【题型】解答题　【知识点】平面几何　【难度】medium
如图，直角梯形 \(ABCD\) 中，\(AB \parallel DC\)，\(\angle DAB = 90^\circ\)，\(AD = 2DC = 4\)，\(AB = 6\)。动点 \(M\) 以每秒 1 个单位长的速度，从点 \(A\) 沿线段 \(AB\) 向点 \(B\) 运动；同时点 \(P\) 以相同的速度，从点 \(C\) 沿折线 \(C-D-A\) 向点 \(A\) 运动。当点 \(M\) 到达点 \(B\) 时，两点同时停止运动。过点 \(M\) 作直线 \(l \parallel AD\)，与线段 \(CD\) 的交点为 \(E\)，与折线 \(A-C-B\) 的交点为 \(Q\)。点 \(M\) 运动的时间为 \(t\)（秒）。

(1) 当 \(t = 0.5\) 时，求线段 \(QM\) 的长；

\vspace{2em}

(2) 当 \(0 < t < 2\) 时，如果以 \(C\)、\(P\)、\(Q\) 为顶点的三角形为直角三角形，求 \(t\) 的值；

\vspace{2em}

(3) 当 \(t > 2\) 时，连接 \(PQ\) 交线段 \(AC\) 于点 \(R\)。请探究 \(\dfrac{CQ}{RQ}\) 是否为定值？若是，试求这个定值；若不是，请说明理由。
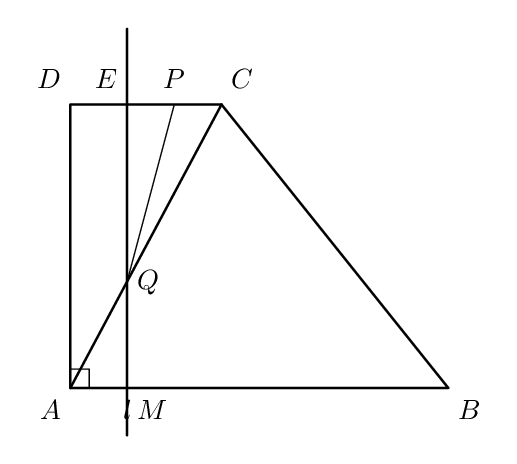
【解答】
【分析】
(1) 过点 \(C\) 作 \(CF \perp AB\) 于 \(F\)，则四边形 \(AFCD\) 为矩形，易知 \(CF = 4\)，\(AF = 2\)，利用平行线分线段成比例定理的推论可知 \(\text{Rt}\triangle AQM \sim \text{Rt}\triangle ACF\)，那么可得比例线段，从而求出 \(QM\)；
(2) 由于 \(\angle DCA\) 为锐角，故有两种情况：
① 当 \(\angle CPQ = 90^\circ\) 时，点 \(P\) 与点 \(E\) 重合，可得 \(DE + CP = CD\)，从而可求 \(t\)；② 当 \(\angle PQC = 90^\circ\) 时，如备用图1，容易证出 \(\text{Rt}\triangle PEQ \sim \text{Rt}\triangle QMA\)，再利用比例线段，结合 \(EQ = EM - QM = 4 - 2t\)，可求 \(t\)；
(3) \(\dfrac{CQ}{RQ}\) 为定值。当 \(t > 2\) 时，如备用图2，先证明四边形 \(AMQP\) 为矩形，再利用平行线分线段成比例定理的推论可得 \(\triangle CRQ \sim \triangle CAB\)，再利用比例线段可求 \(\dfrac{CQ}{RQ}\)。
\vspace{1em}
【解答】
解：(1) 过点 \(C\) 作 \(CF \perp AB\) 于 \(F\)，则四边形 \(AFCD\) 为矩形。
\(\therefore CF = 4\)，\(AF = 2\)，
此时，\(\text{Rt}\triangle AQM \sim \text{Rt}\triangle ACF\)，
\[
\therefore \frac{QM}{AM} = \frac{CF}{AF},
\]
即 \(\frac{QM}{0.5} = \frac{4}{2}\)，
\(\therefore QM = 1\)；
\vspace{1em}
(2) \(\because \angle DCA\) 为锐角，故有两种情况：
① 当 \(\angle CPQ = 90^\circ\) 时，点 \(P\) 与点 \(E\) 重合，
此时 \(DE + CP = CD\)，即 \(t + t = 2\)，\(\therefore t = 1\)，在 \(0 < t < 2\) 内；
② 当 \(\angle PQC = 90^\circ\) 时，如备用图1，
此时 \(\text{Rt}\triangle PEQ \sim \text{Rt}\triangle QMA\)，\(\therefore \frac{EQ}{PE} = \frac{MA}{QM}\)，
由 (1) 知，\(EQ = EM - QM = 4 - 2t\)，
而 \(PE = PC - CE = PC - (DC - DE) = t - (2 - t) = 2t - 2\)，
\[
\therefore \frac{4 - 2t}{2t - 2} = \frac{1}{2},
\]
\(\therefore t = \frac{5}{3}\)，在 \(0 < t < 2\) 内；
综上所述，\(t = 1\) 或 \(\frac{5}{3}\)；
\vspace{1em}
(3) \(\dfrac{CQ}{RQ}\) 为定值。
当 \(t > 2\) 时，如备用图2，\(PA = DA - DP = 4 - (t - 2) = 6 - t\)，
由 (1) 得，\(BF = AB - AF = 4\)，
\(\therefore CF = BF\)，
\(\therefore \angle CBF = 45^\circ\)，
\(\therefore QM = MB = 6 - t\)，
\(\therefore QM = PA\)，
\(\because AB \parallel DC\)，\(\angle DAB = 90^\circ\)，
\(\therefore\) 四边形 \(AMQP\) 为矩形，
\(\therefore PQ \parallel AB\)，
\(\therefore \triangle CRQ \sim \triangle CAB\)，
\[
\therefore \frac{CQ}{RQ} = \frac{BC}{AB} = \frac{\sqrt{CF^2 + BF^2}}{AB} = \frac{4\sqrt{2}}{6} = \frac{2\sqrt{2}}{3}.
\]

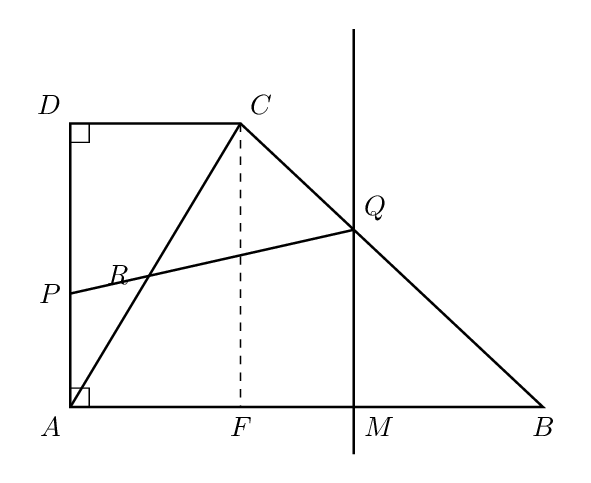
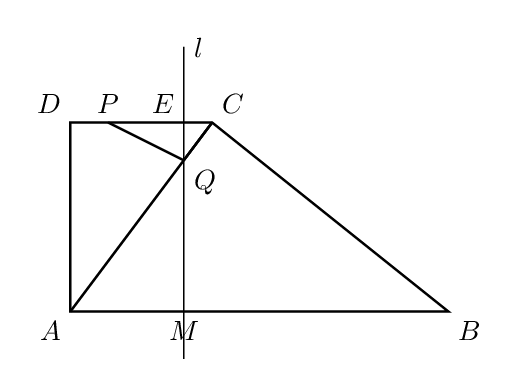
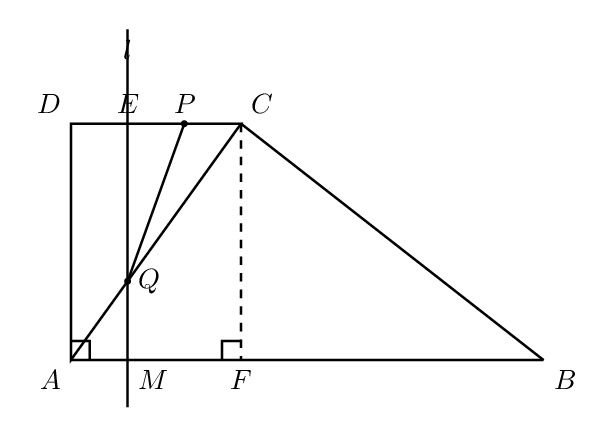